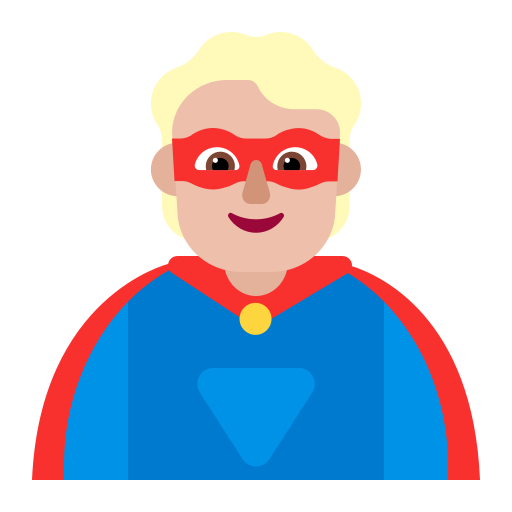
person superhero flat  light